Brain MRI, t1w sequence, axial 2D slice.
Patient: age 44, sex M, weight 78 kg, height 1.76 m
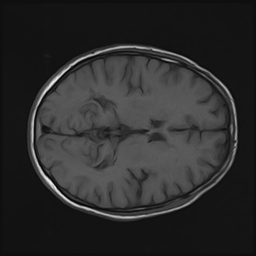